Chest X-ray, PA view. Patient: 46 years old, sex F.
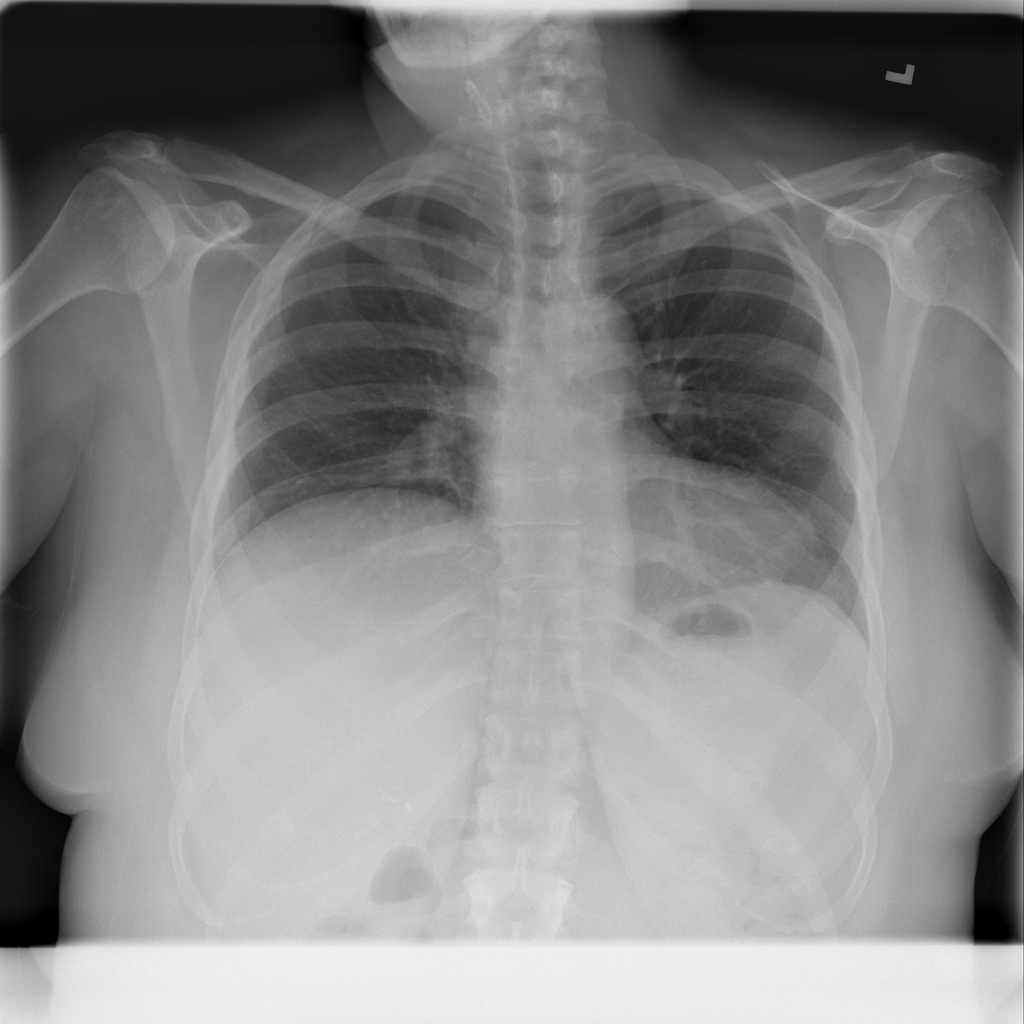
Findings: No Finding